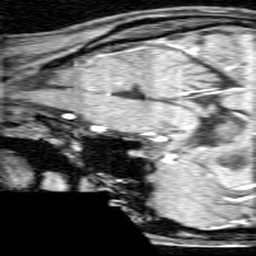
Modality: angio
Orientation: sagittal
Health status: ill
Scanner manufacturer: siemens
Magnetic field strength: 1.5 T
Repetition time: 0.039 s
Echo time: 0.00502 s